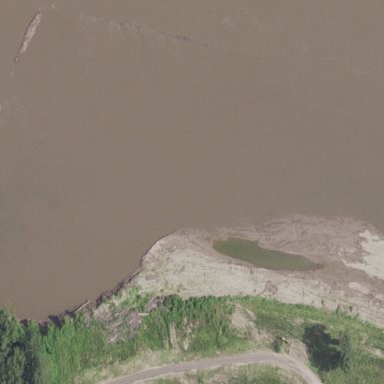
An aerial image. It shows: Natural mud element.